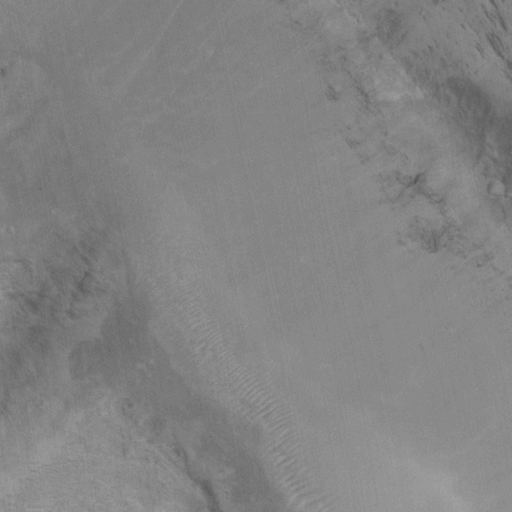
Classes present: Background